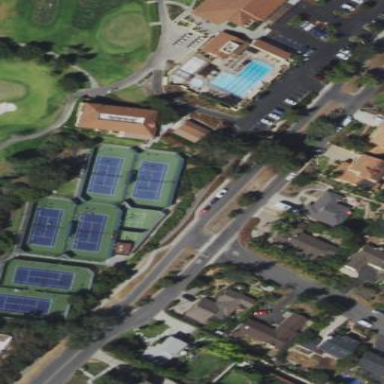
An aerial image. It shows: Paved tennis court.